Interaction volume radius: 10 \u00c5
Interaction volume height: 20 \u00c5
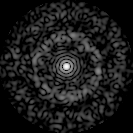
Disorder parameter: 0.8338